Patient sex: M
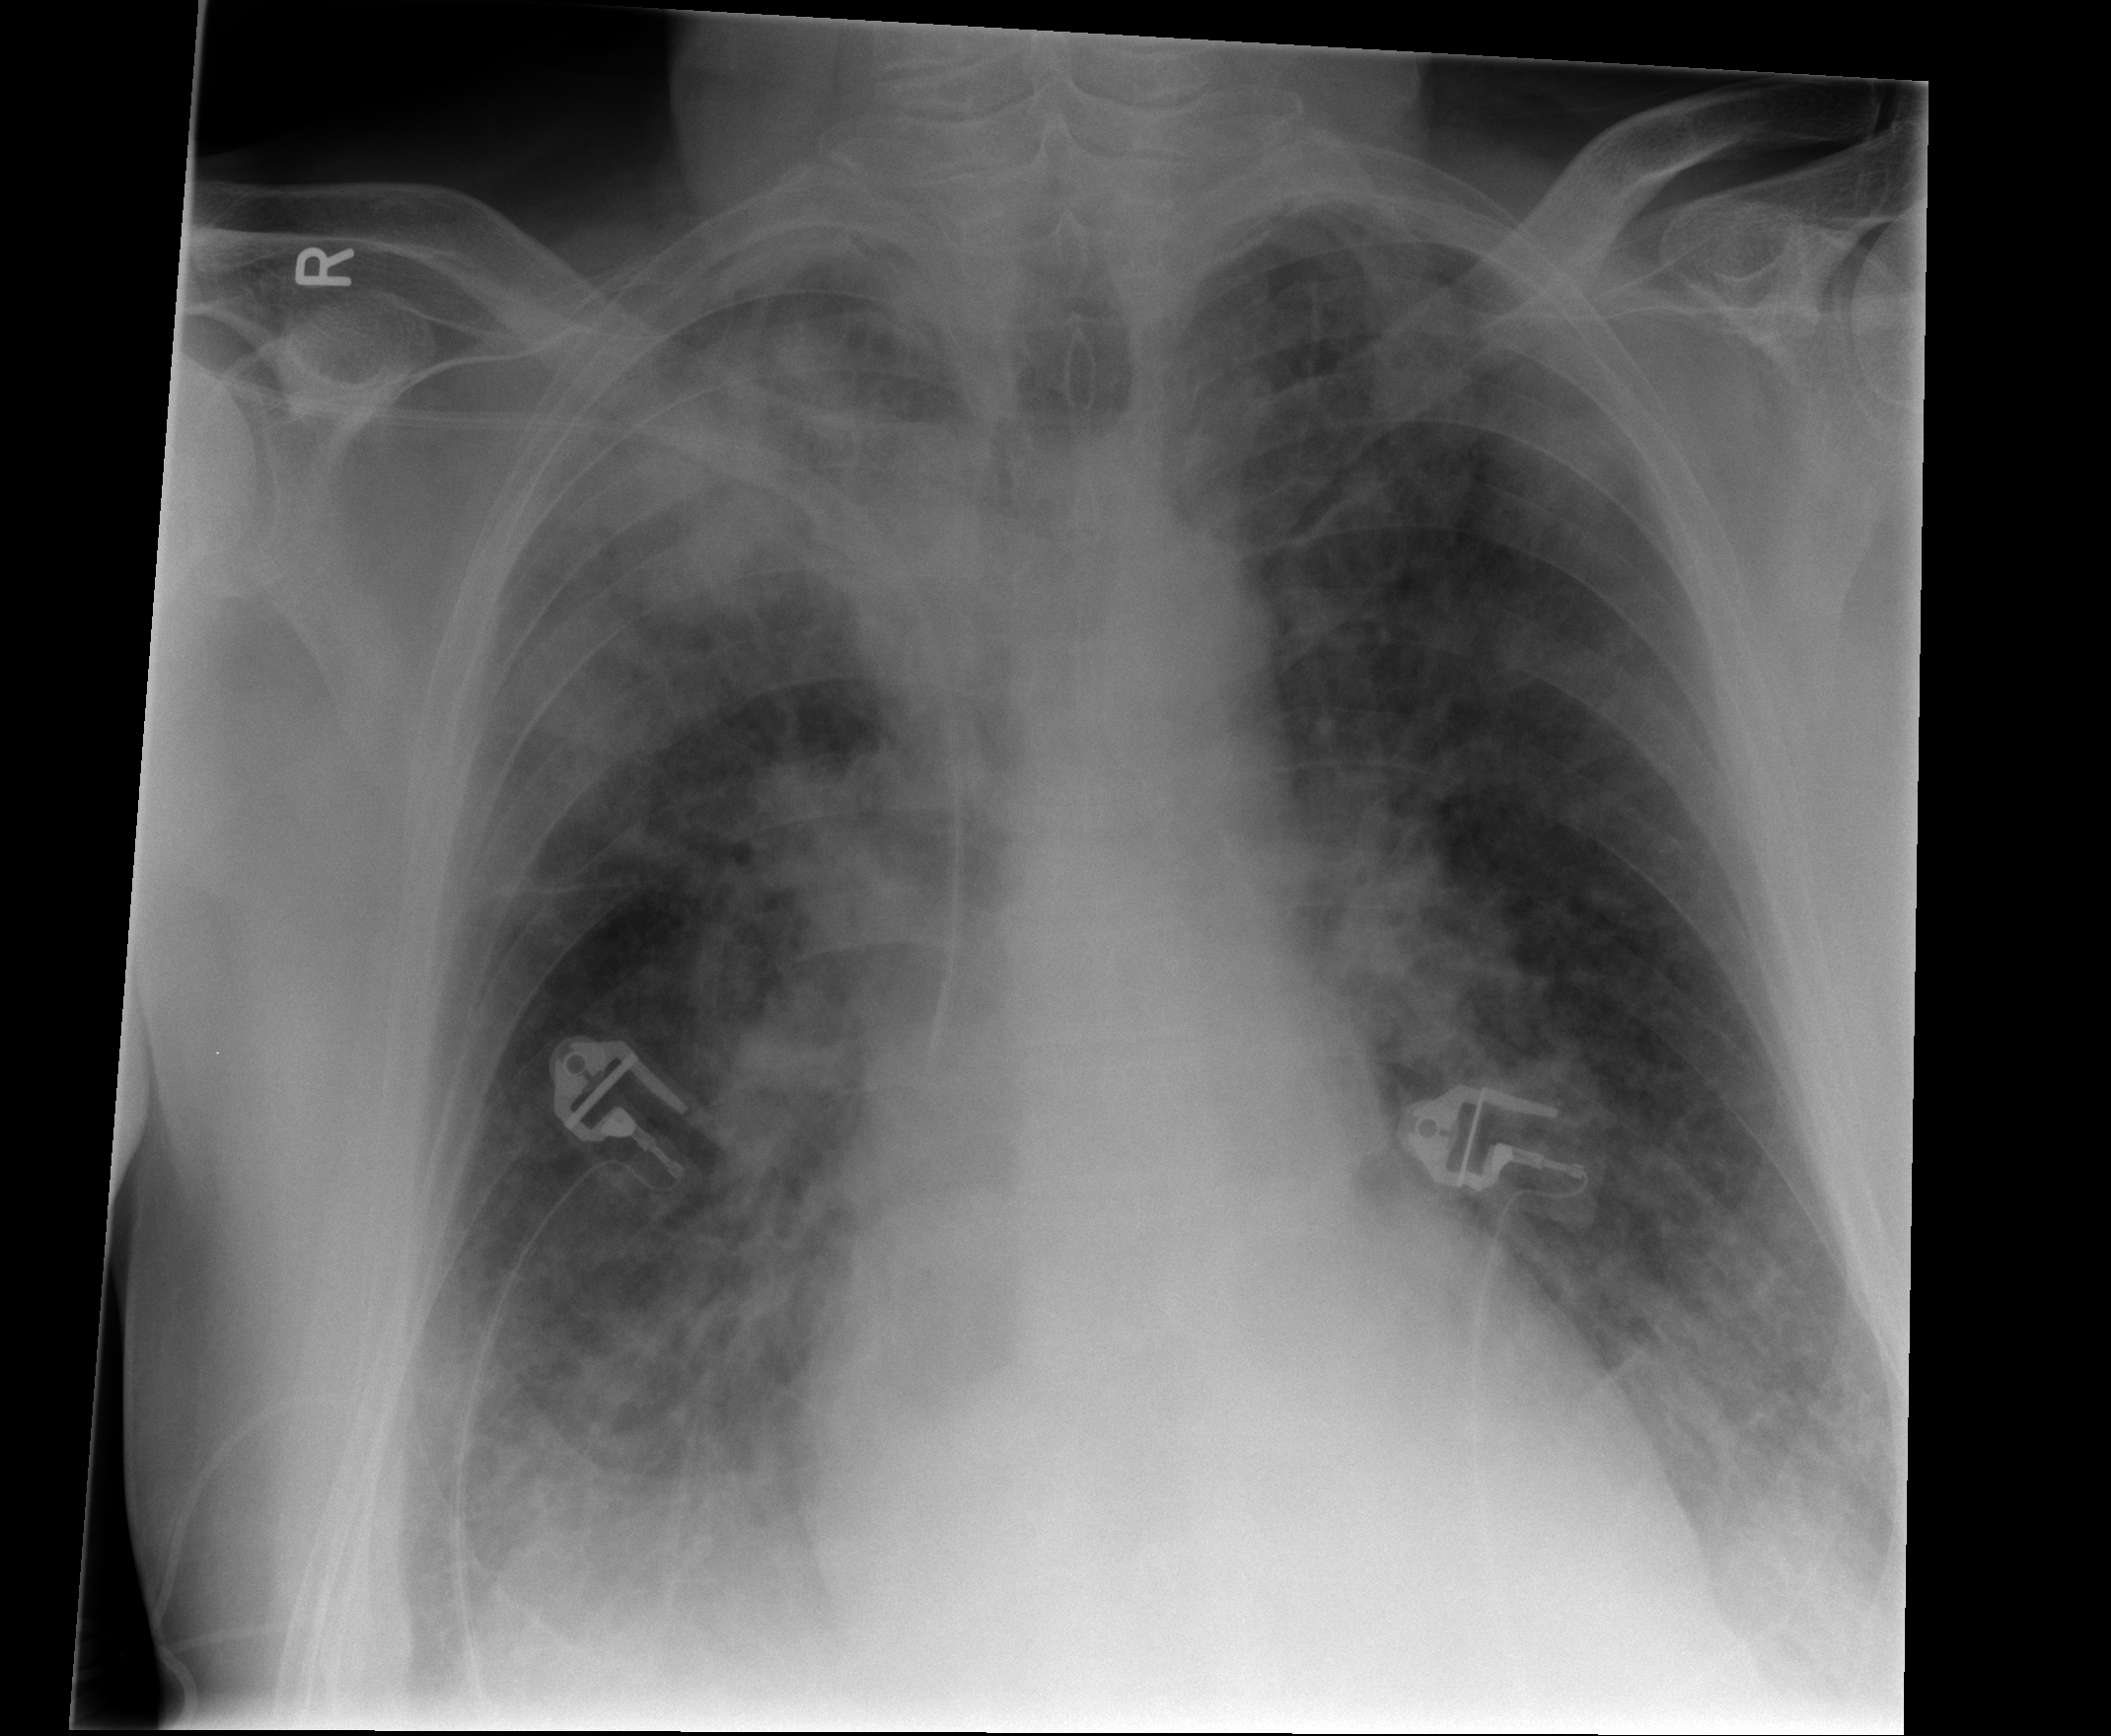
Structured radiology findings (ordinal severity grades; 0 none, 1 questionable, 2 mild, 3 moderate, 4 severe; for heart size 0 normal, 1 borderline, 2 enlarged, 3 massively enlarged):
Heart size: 1
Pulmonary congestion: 2
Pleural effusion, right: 3
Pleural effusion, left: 3
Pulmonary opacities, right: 3
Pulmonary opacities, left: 2
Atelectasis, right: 2
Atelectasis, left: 2